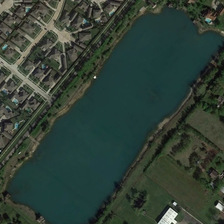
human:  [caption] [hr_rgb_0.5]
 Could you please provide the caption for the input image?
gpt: many crowded buildings are in one side of a pond surrounded by green plants .

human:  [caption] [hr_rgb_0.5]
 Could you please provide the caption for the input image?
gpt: many crowded buildings are in one side of a pond surrounded by green plants .

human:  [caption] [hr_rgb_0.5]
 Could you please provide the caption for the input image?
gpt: many crowded buildings are in one side of a pond surrounded by green plants .

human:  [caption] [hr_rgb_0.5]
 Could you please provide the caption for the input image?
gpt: many crowded buildings are in one side of a pond surrounded by green plants .

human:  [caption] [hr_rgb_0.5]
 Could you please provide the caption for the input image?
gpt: many crowded buildings are in one side of a pond surrounded by green plants .